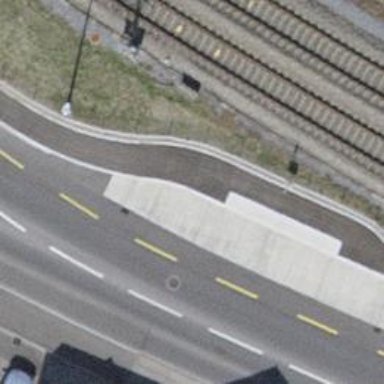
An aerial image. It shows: Platform for public transport and road usage.